Question: Do you know any HTML component for showing/picking value from interval with word description. Similar to  - with showed/picked value and its description ?
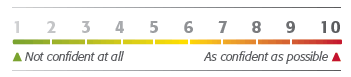
Answer: Probably, there is none suitable component right now. I created one based on this
<URL>.